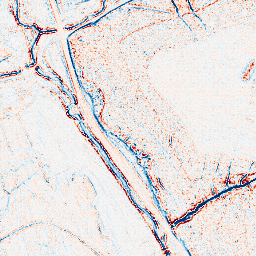
Category: edge_preserving
Decomposition family: bilateral
Decomposition parameters: d: 5
sigma_color: 100
sigma_space: 75
Upsampling method: sinc_blackman
Upsampling parameters: scale: 2
kernel_size: 4
Upsampling scale: 2